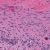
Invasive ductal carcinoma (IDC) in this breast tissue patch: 0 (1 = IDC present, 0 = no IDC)